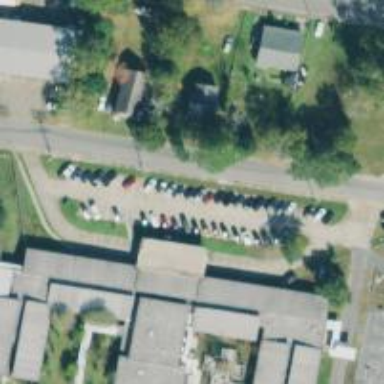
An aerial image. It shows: School.